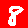
Digit: 8